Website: bh-photo
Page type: address-validator
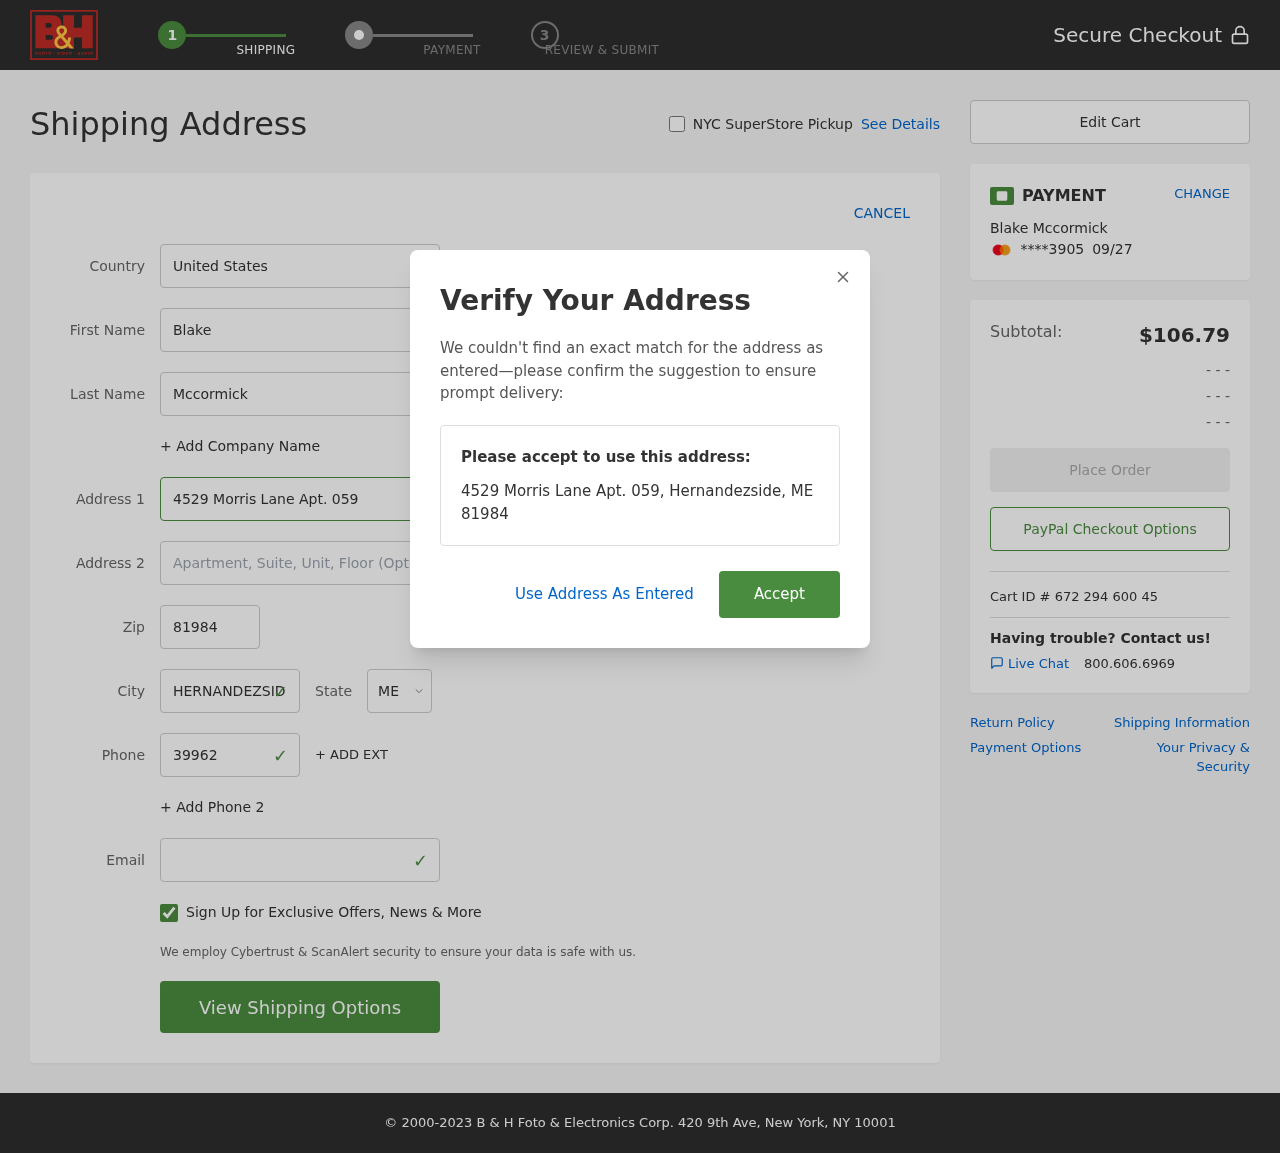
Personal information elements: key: PII_CARD_EXPIRY
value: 09/27
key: PII_CARD_LAST4
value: ****3905
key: PII_CITY
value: Hernandezside
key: PII_COUNTRY
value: United States
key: PII_EMAIL
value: blake_mccormick@hotmail.com
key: PII_FIRSTNAME
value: Blake
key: PII_FULLNAME
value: Blake Mccormick
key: PII_LASTNAME
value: Mccormick
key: PII_PHONE
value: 3996209712
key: PII_POSTCODE
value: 81984
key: PII_STATE_ABBR
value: ME
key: PII_STREET
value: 4529 Morris Lane Apt. 059
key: PII_CITY_STATE_ZIP
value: Hernandezside, ME 81984
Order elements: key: ORDER_SUBTOTAL
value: $106.79
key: ORDER_ID
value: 672 294 600 45